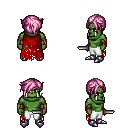
a pixel art fantasy rpg character, male body template, orc, green skin, red tattered cape, white pants, pink pixie cut hairstyle, cloth bracers, metal boots, dagger, four views (front, back, left, right), 2x2 character sprite sheet, small pixel art, hard edges, no anti-aliasing